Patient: sex M, age 29
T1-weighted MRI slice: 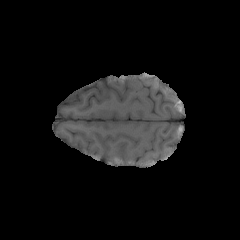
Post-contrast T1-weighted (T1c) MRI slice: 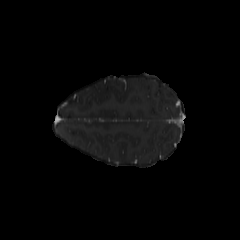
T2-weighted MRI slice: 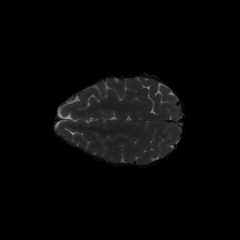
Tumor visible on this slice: no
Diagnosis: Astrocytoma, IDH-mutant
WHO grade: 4